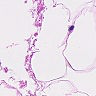
Metastatic tissue present: no